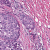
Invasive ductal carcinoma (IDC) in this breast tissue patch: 1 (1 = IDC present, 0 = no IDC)